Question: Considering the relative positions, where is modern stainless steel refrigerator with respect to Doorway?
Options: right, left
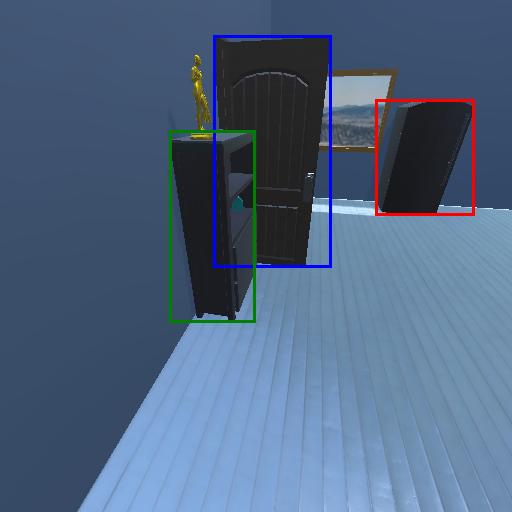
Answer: right